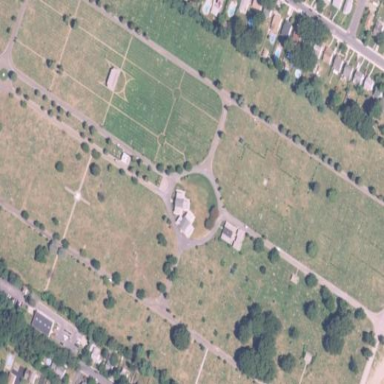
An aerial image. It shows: Cemetery.